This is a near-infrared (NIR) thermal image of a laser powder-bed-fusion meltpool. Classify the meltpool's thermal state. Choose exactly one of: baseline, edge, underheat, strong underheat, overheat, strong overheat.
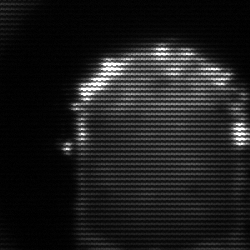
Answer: baseline